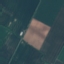
Land use / land cover: AnnualCrop